Question: I am implementing <URL> and pretty much stuck trying to do POST via AJAX with some values to pass on.
According to <URL> here I should be able to subscribe but I am struggling on getting it to work with AJAX. With this code below that I tried it becomes GET when I submit/click:
'$.ajax({ type: "POST", url:"http://example.com/subscribe", dataType: "jsonp", data: {email: email, list: 'Pasdsadasdasdada'}, }); };'

How do I make it to POST instead of GET?
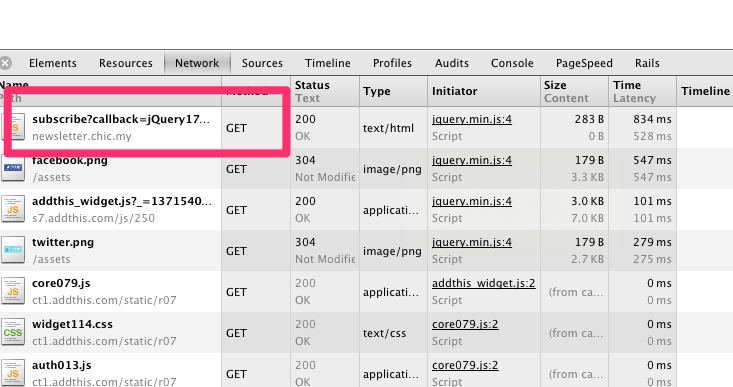
Answer: Please try this
'$.post("/subscribe", {email: email, list: 'PtCA7hgiZuZucMCQGFLrcA'});'
Thanks